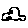
Label: car